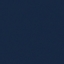
Land use / land cover: SeaLake